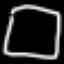
Label: square